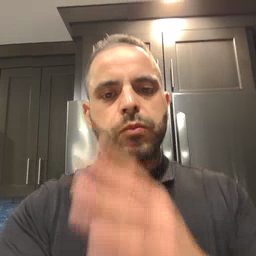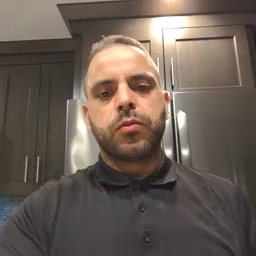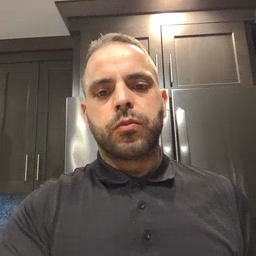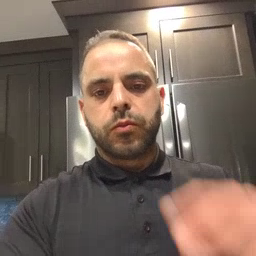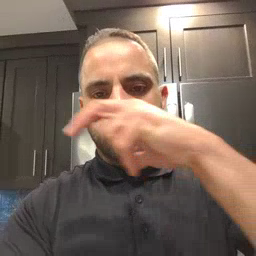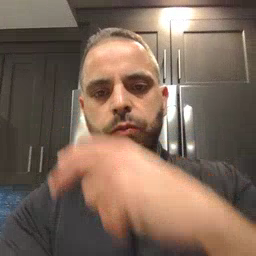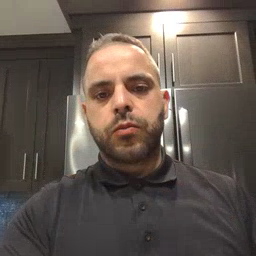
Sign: helicopter